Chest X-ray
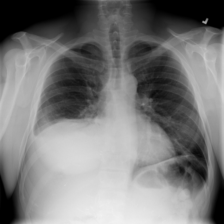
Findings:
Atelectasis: positive
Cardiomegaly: negative
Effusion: positive
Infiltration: negative
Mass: negative
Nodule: negative
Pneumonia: negative
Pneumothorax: negative
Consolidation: positive
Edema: negative
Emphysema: negative
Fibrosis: negative
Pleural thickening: negative
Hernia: negative